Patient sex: M
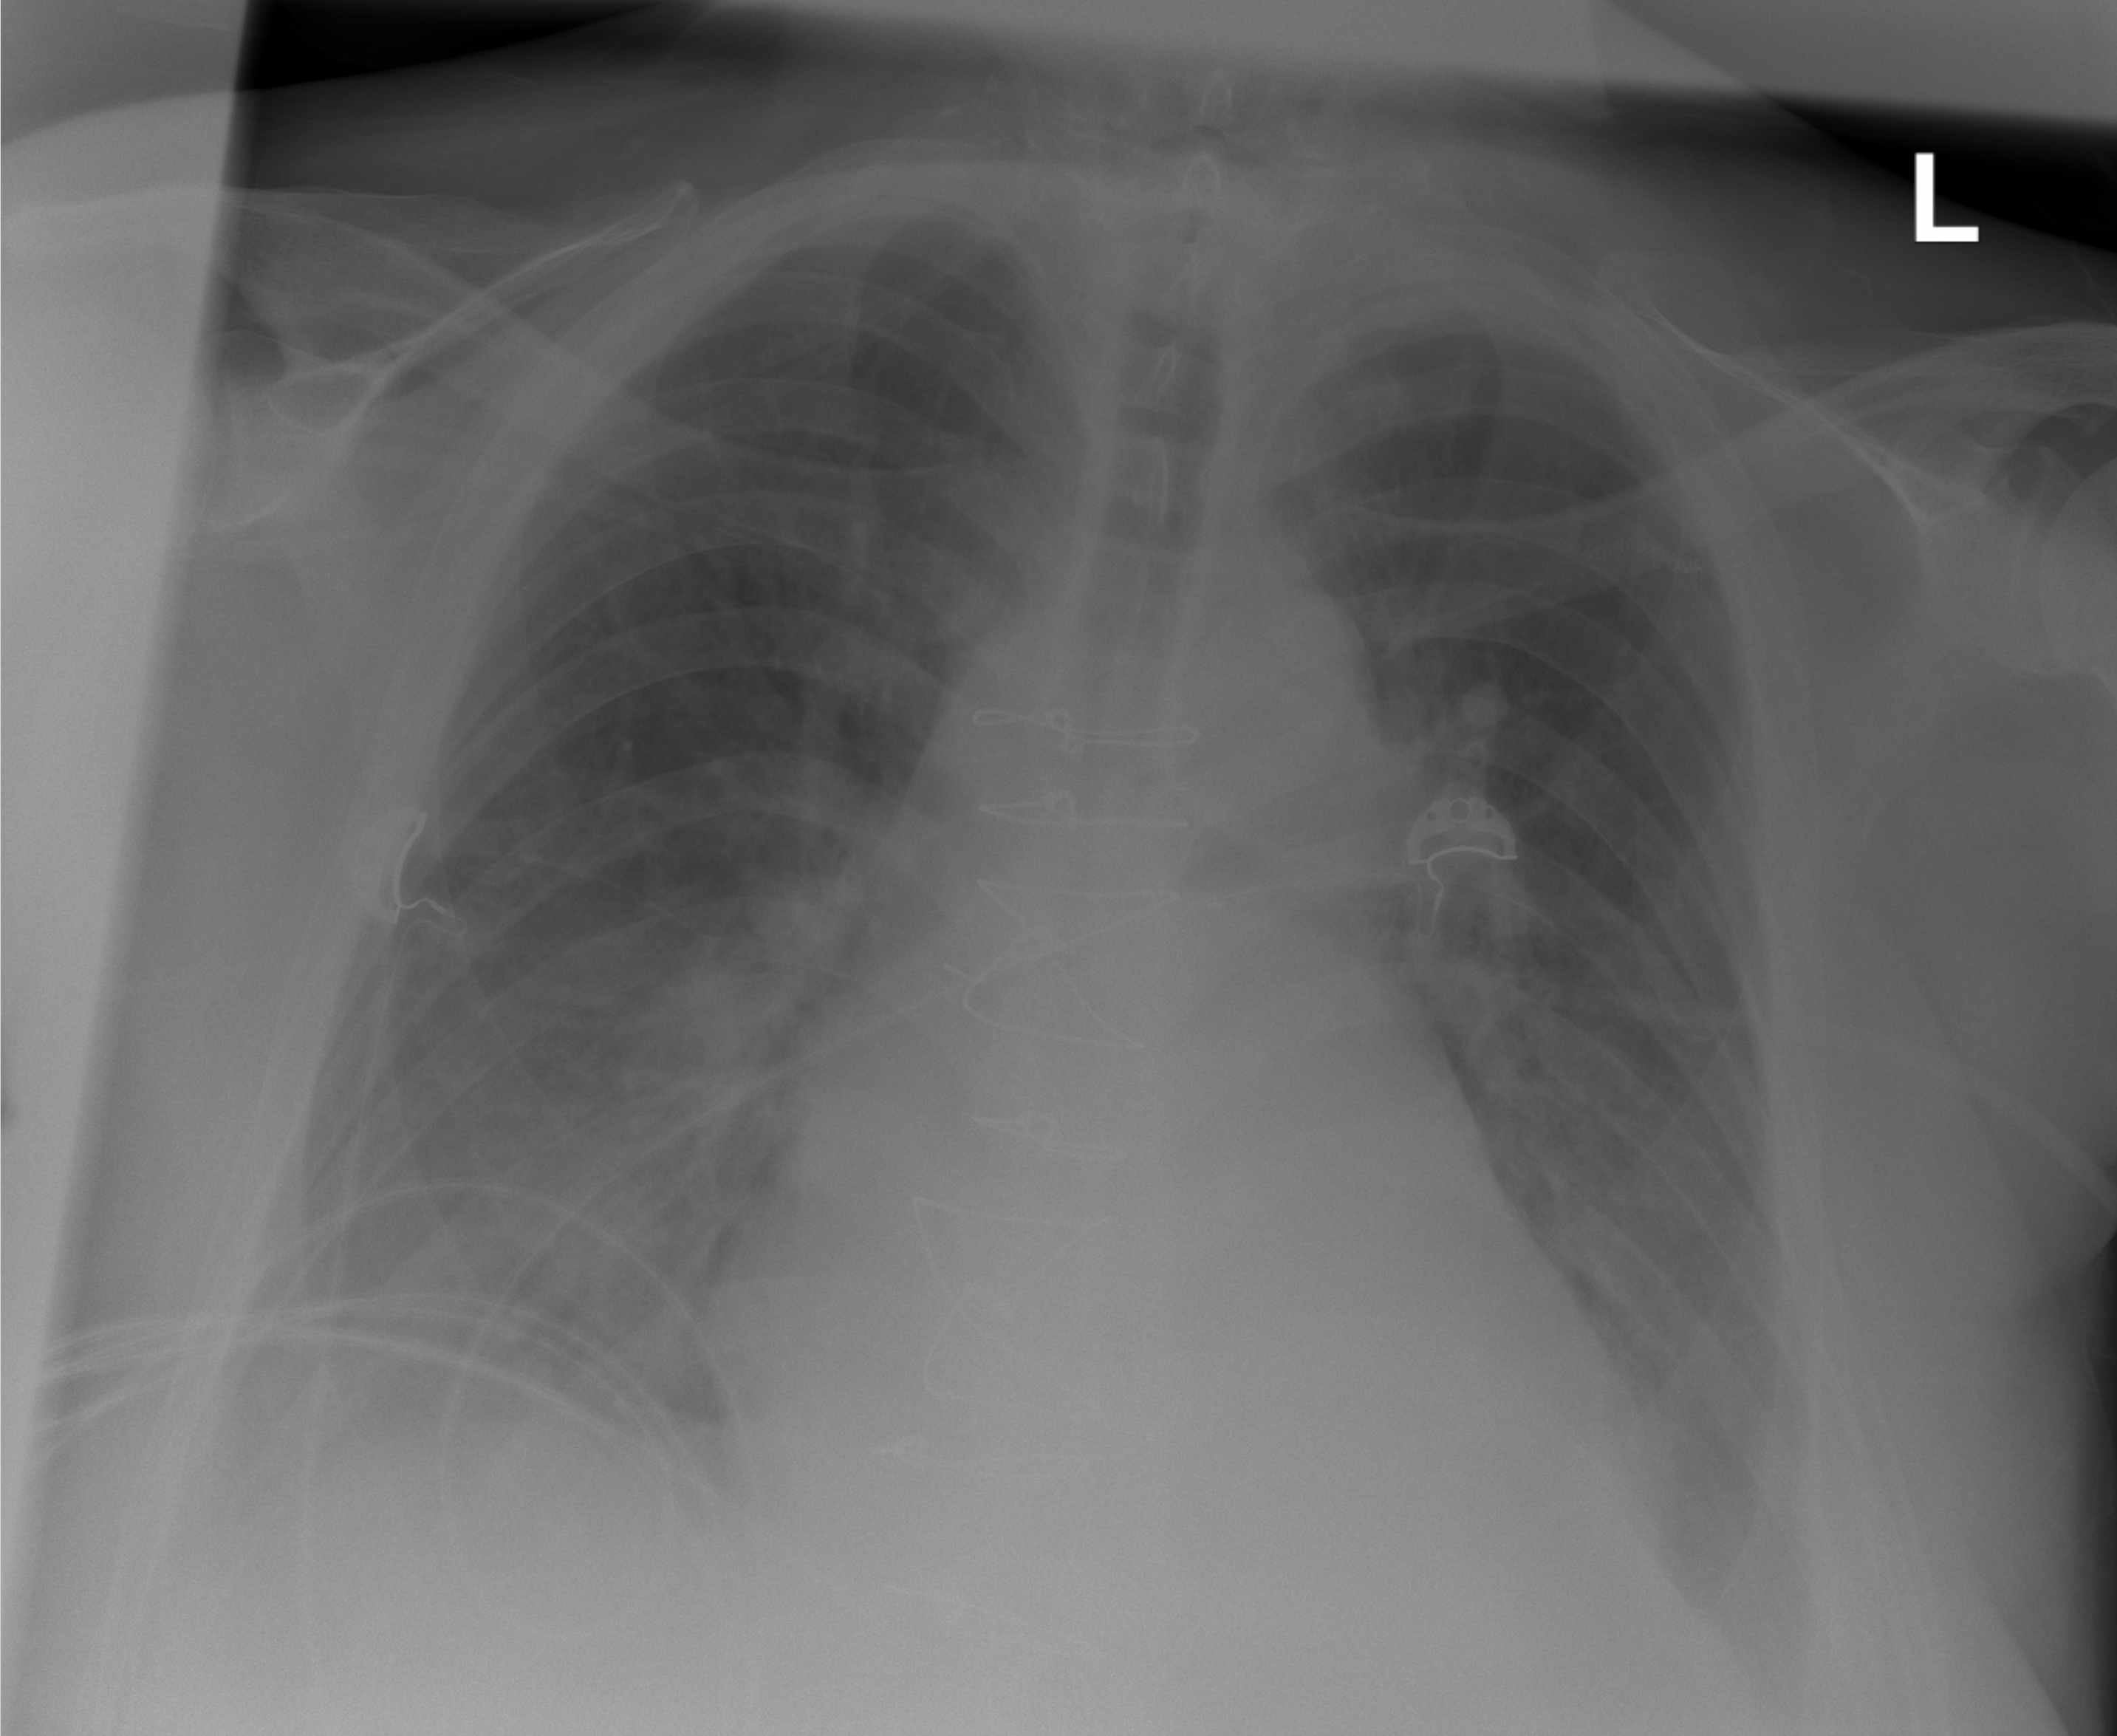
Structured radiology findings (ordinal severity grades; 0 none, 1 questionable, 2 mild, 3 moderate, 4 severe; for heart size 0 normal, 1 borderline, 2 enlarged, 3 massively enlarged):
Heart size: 2
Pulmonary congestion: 2
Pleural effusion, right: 2
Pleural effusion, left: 2
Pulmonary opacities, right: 0
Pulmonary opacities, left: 0
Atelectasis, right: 2
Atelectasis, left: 2